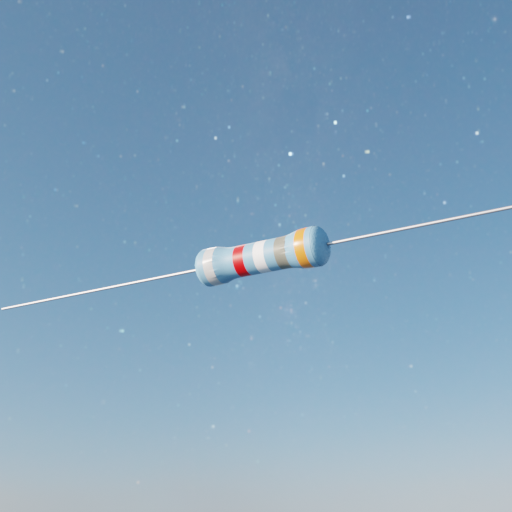
Resistor colour bands (in order): silver, red, white, gray, orange